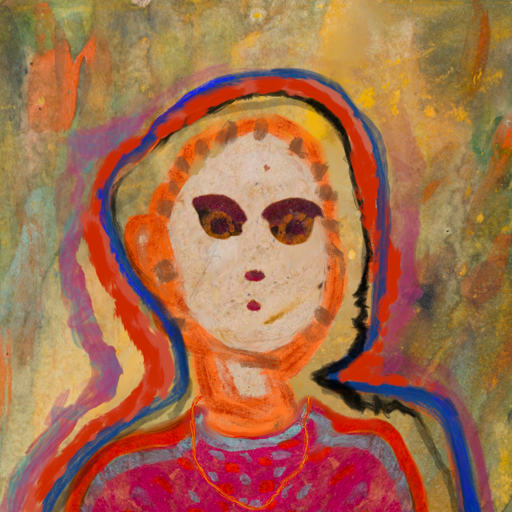
Background: Comrade, Head And Neck Front: Rupkatha, Face Front: Doll, Bust: Sisters, Hair Front: Experience, Head Accessory: Blank, Second Necklace: Gypsy_Mother_2, Necklace: Blank, Baby: Blank